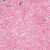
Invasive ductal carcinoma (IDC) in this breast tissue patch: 0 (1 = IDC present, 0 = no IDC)